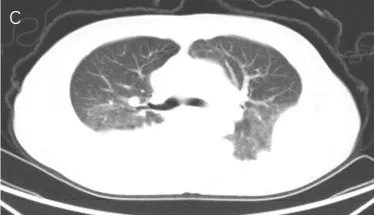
Chest computed tomography at different time points. In the patient with myasthenia gravis after thymoma surgery, a small left pleural effusion was noted on a transverse axial chest CT during regular follow-up (A, B). According to all examinations, the neurologist thought that the chest tightness was due to the recurrence of myasthenia gravis. Methylprednisolone (40mg per day) combined with gamma globulin (400mg per kg) was given. After three days of treatment, the patient's dyspnea worsened.
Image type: radiology (ct)